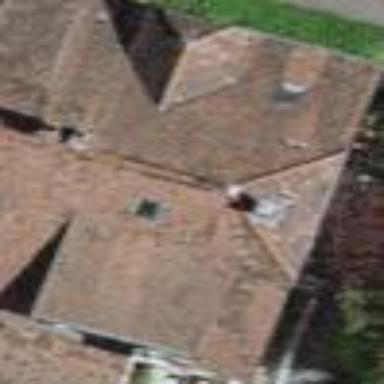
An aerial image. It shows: Half-hipped roof terrace building.